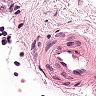
Metastatic tissue present: no